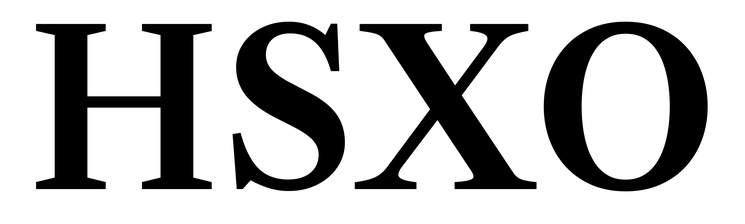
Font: LibreCaslonText_SemiBold